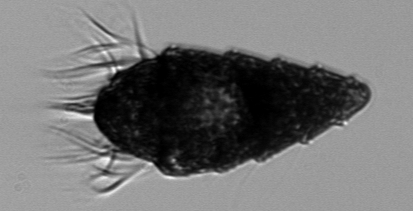
Label: Laboea_strobila